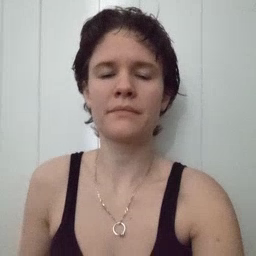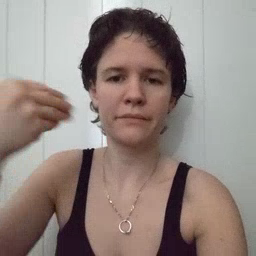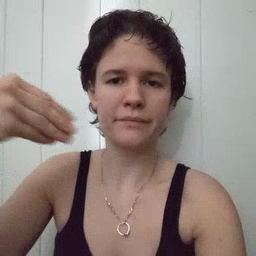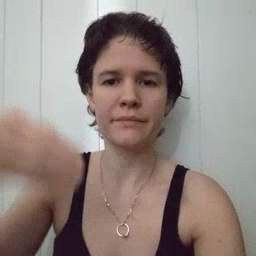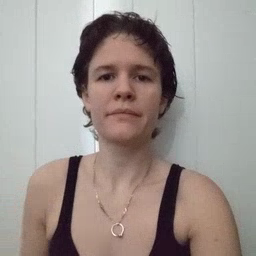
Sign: store